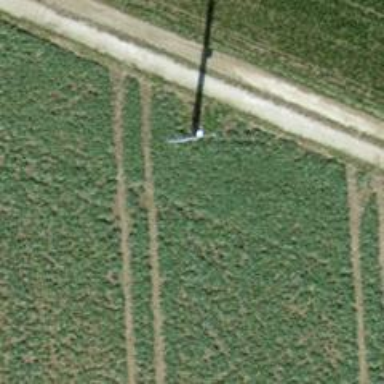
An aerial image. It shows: Minor power line.